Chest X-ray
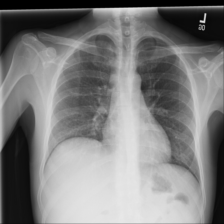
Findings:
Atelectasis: negative
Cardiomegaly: negative
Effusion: negative
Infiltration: negative
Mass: negative
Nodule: negative
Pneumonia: negative
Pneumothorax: negative
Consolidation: negative
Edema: negative
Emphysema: negative
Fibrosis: negative
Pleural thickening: negative
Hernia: negative